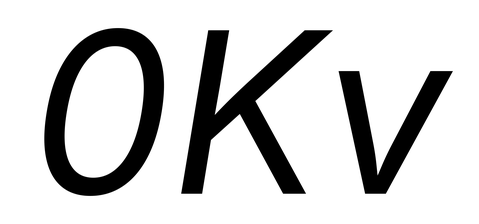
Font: Inter-Italic_Italic